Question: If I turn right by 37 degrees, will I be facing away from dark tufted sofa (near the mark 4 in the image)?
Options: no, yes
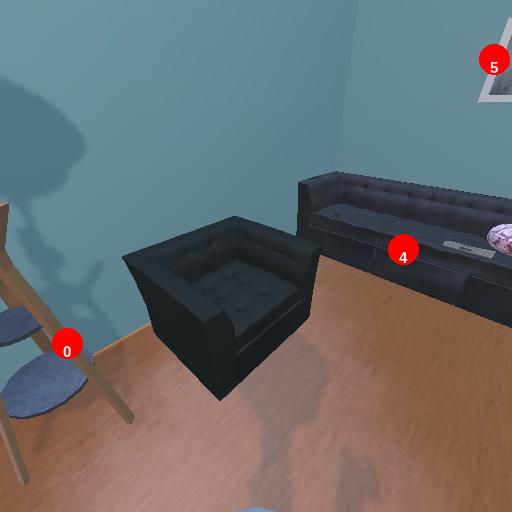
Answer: no